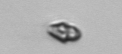
Label: Heterocapsa_rotundata